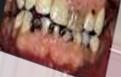
Condition: Caries